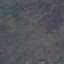
Land use / land cover class: HerbaceousVegetation